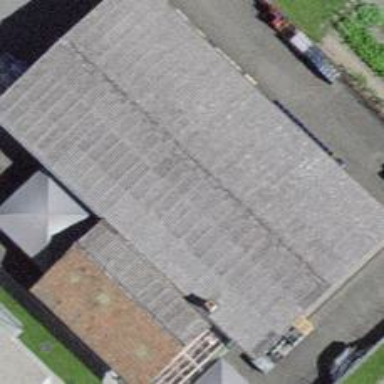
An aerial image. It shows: Building with gabled roof.